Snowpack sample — Buffalo Mountain, Silverthorne, Colorado, USA (2/22/26, 2:02 PM MST)
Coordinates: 39.622, -106.113
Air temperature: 33 °F
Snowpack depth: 63 cm
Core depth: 10 cm
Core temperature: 32 °F
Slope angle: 11°, slope face: 116°
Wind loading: low
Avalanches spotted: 0
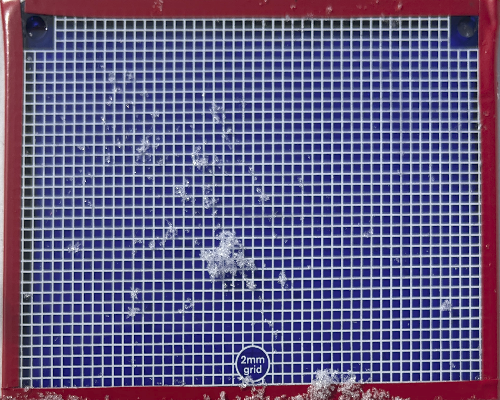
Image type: profile
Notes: In a firebreak similar to site 1, minimal wind loading with no spotted avalanches (not many faces in view though)